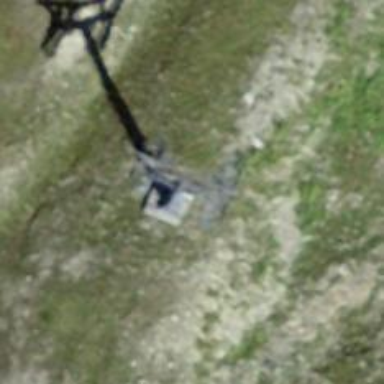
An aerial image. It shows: Pylon for aerialway.